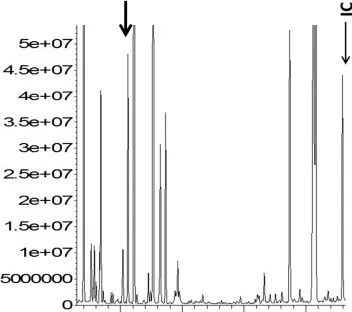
Urine organic acids profiles (Key: 3-OH PA: 3-hydroxypropionic acid, IC: internal standard). Of note our biochemistry laboratory did not quantitate 3-hydroxypropionate at the time the initial spectrum was obtained. A. Marked excretion of 3-hydroxypropionate with normal excretion of methylcitrate while patient is on ketogenic diet.
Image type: chart (chart)